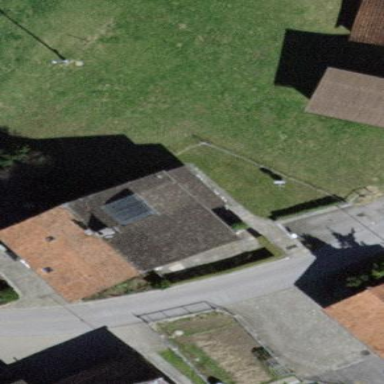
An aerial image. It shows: Simple and straightforward house.